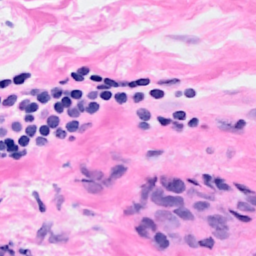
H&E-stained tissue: Breast